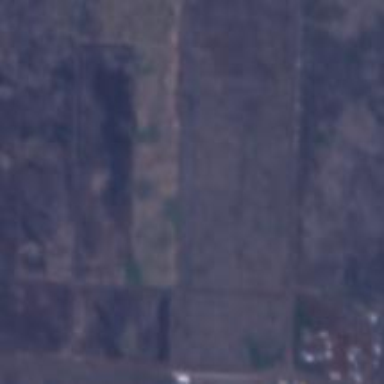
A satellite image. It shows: Farmland with sugarcane crops.